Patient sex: M
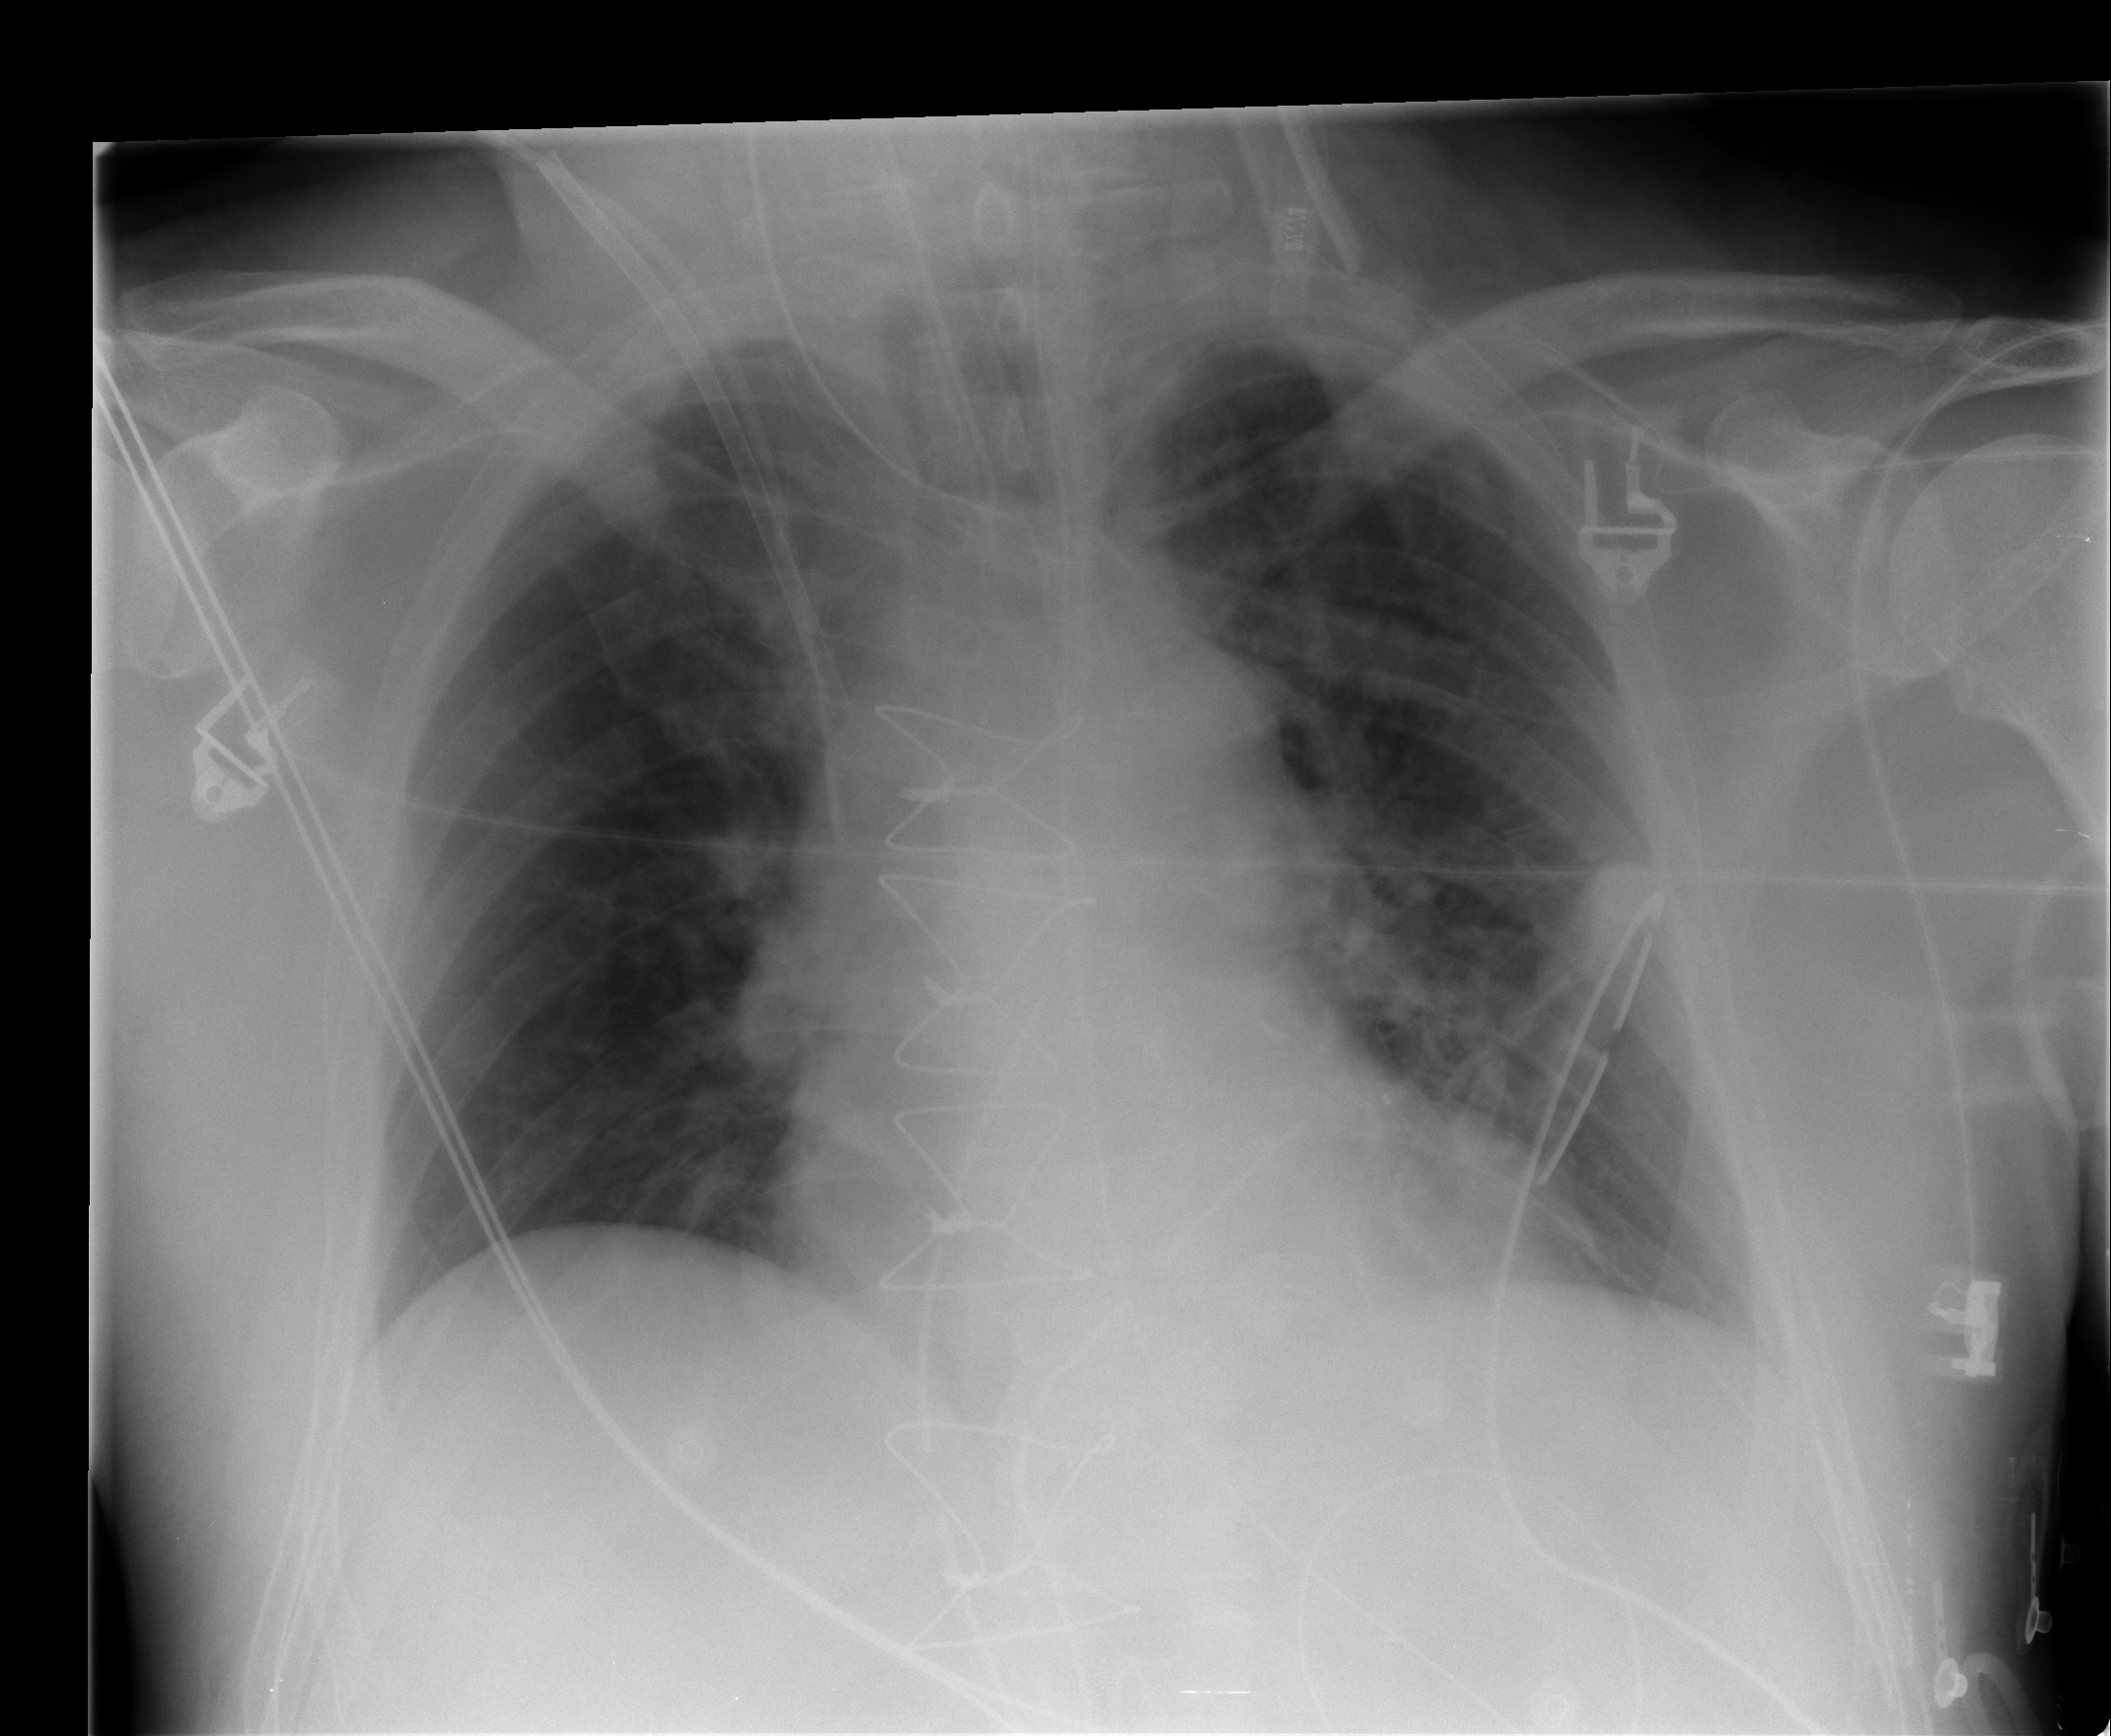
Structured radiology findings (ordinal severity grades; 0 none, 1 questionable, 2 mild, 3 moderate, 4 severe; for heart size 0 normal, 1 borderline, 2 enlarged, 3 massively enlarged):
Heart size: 0
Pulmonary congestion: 1
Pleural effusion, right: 0
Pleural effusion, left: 0
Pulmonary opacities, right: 0
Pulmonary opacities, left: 0
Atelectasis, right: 1
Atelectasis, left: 1